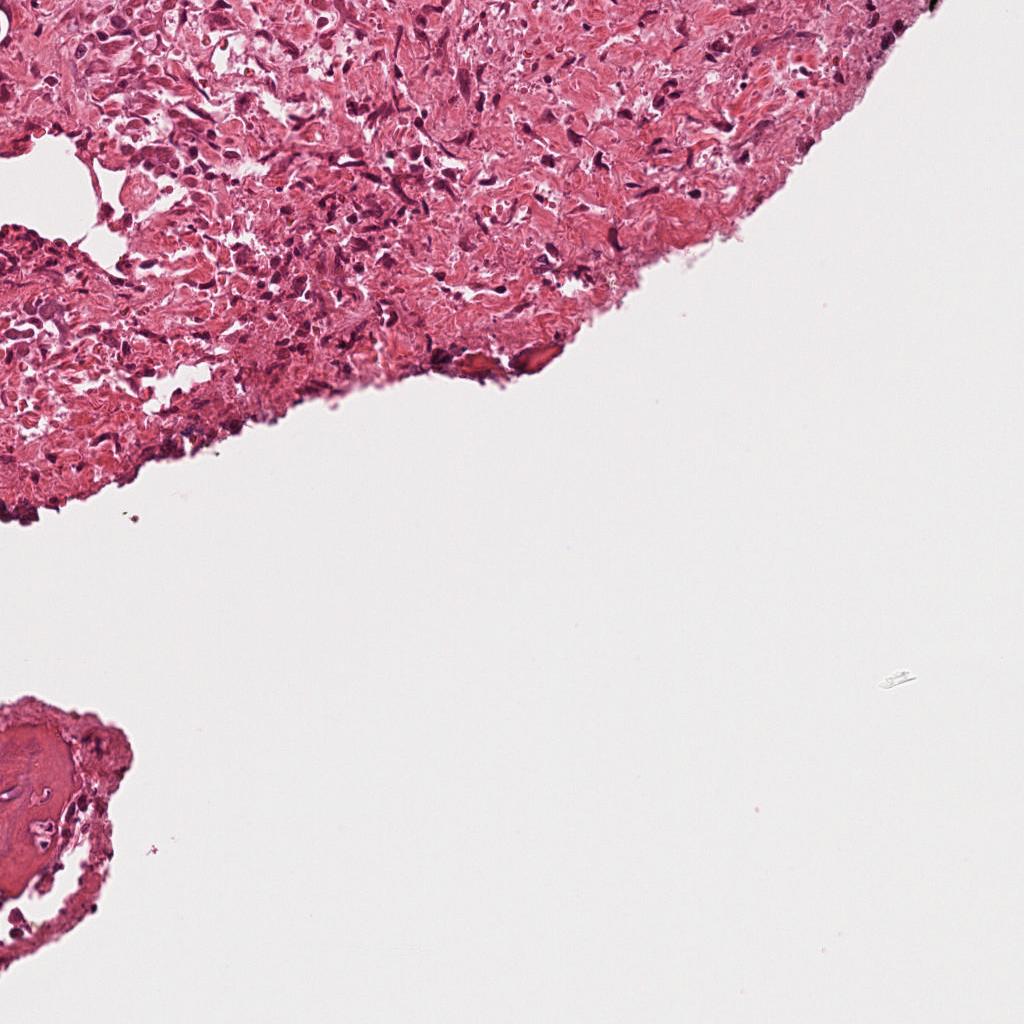
Label: Non-Viable-Tumor